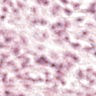
Metastatic tissue present: no